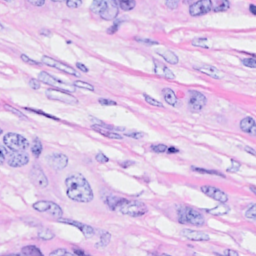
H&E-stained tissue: Breast